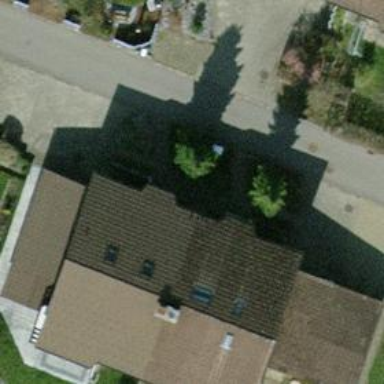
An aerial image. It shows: Semi-detached house.